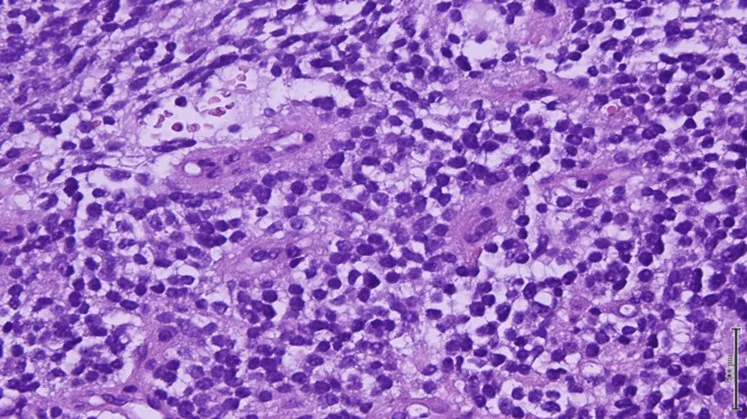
H&E (20x) sections showing sheet-like growth pattern, uniform small round cells, finely stippled chromatin, inconspicuous nucleoli, and scant clear to eosinophilic cytoplasm with indistinct cytoplasmic membranes. H&E: Hematoxylin and eosin.
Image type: pathology (h&e)